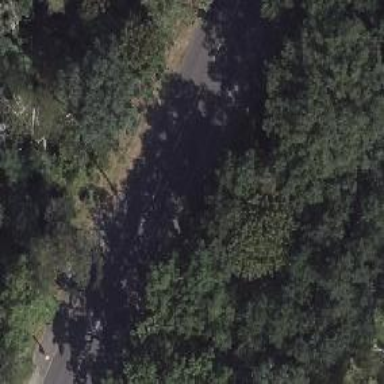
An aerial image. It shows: Secondary road with asphalt surface. There is sidewalk on the left side and lane markings are present.